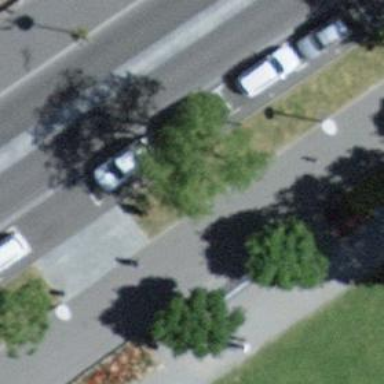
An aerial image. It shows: Avenue lined with broadleaved trees.